Question: I am trying to setup IIS 8 on Windows 8.

This is the snap shot of Turn on/off window feature.
When i run the localhost in google chrome or any other browser it
'''
Oops! Google Chrome could not connect to localhost
Did you mean: localhost.net
Additional suggestions:
Go to localho.st
Go to localhostr.com
Try reloading: localhost
'''
What i am missing.
IIS 8 is opening on inetmgr but i am not able to see the IIS 8 default page.
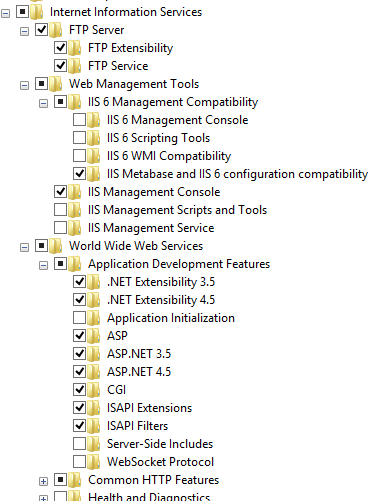
Answer: It seems, that IIS 8 (perhaps other versions, too) will refuse or not be able to bind to ::1 (which is localhost in IPv6-Terms). Since Win8 is IPv6-capable it will try to connect to IIS via IPv6, which then fails.
This can be circumvented by switching off IPv6 in the Properties of the Networking-Adapter in the System Management of Windows.